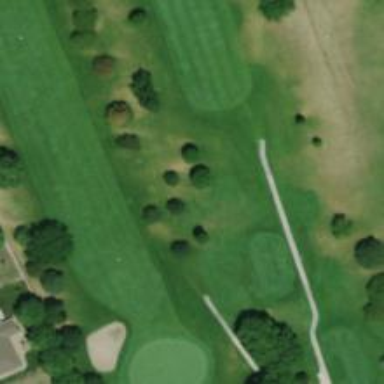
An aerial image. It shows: Golf fairway surrounded by grass.